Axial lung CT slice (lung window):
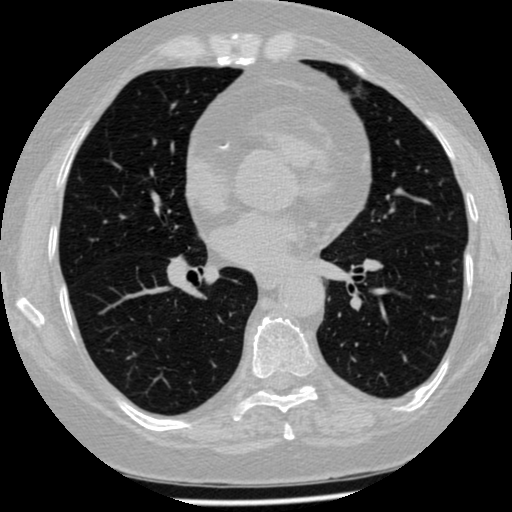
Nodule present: no